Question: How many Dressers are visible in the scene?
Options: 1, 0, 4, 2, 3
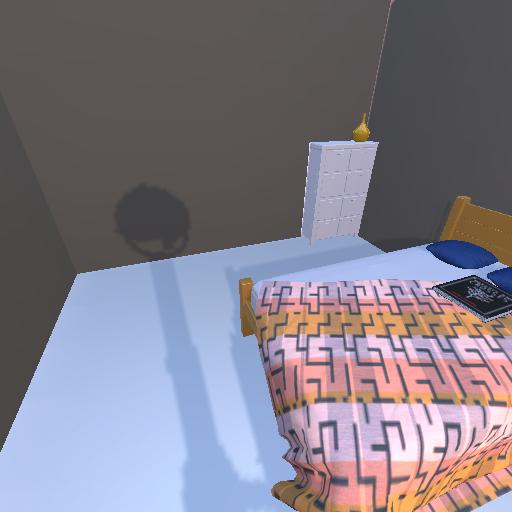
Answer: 1